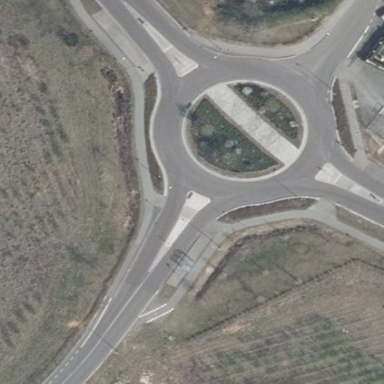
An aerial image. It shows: Roundabout at primary highway.